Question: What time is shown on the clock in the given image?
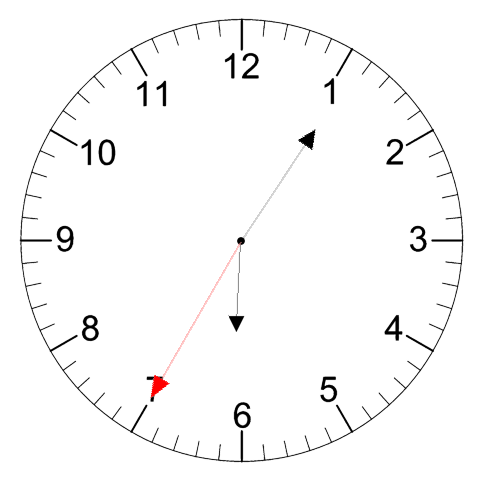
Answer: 06:05:35